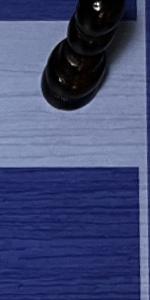
Label: Empty